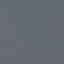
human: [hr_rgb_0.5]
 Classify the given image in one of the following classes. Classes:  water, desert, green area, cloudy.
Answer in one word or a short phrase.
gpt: water